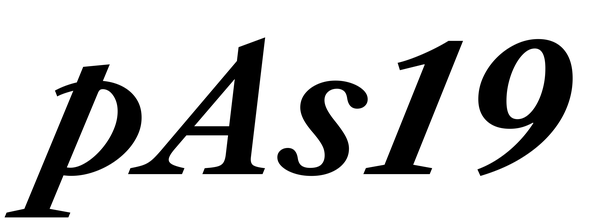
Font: LibreCaslonText-Italic_Bold_Italic